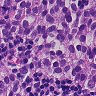
Metastatic tissue present: yes